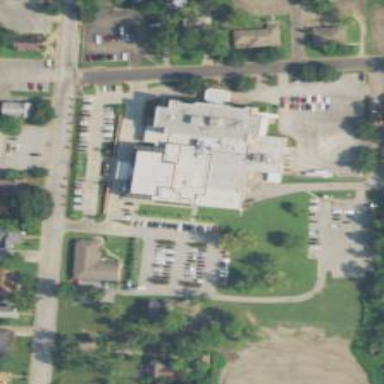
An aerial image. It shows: Hospital providing healthcare services.